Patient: sex F, age 57
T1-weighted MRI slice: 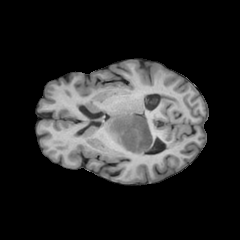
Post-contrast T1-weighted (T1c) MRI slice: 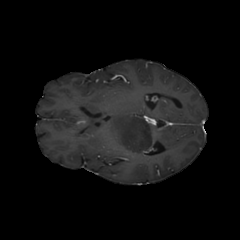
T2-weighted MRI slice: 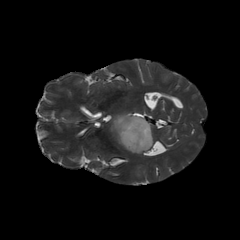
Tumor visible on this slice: yes
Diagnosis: Astrocytoma, IDH-wildtype
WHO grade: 3